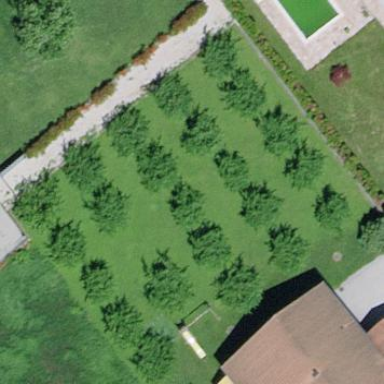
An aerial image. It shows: Orchard.